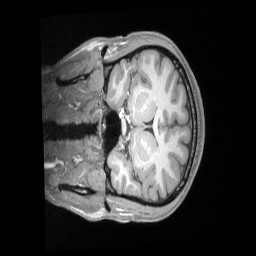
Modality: T1w
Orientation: coronal
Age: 21
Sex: male
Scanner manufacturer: siemens
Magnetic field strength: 3 T
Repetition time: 2.53 s
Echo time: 0.00164 s